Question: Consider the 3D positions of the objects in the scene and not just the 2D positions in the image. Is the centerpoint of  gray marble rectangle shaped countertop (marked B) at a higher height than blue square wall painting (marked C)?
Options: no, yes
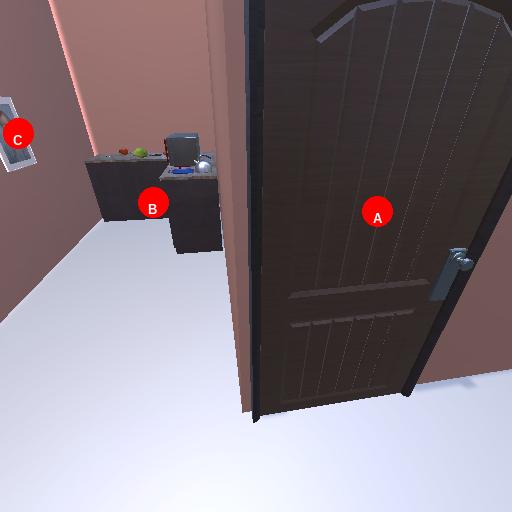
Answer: no